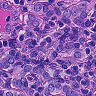
Metastatic tissue present: yes